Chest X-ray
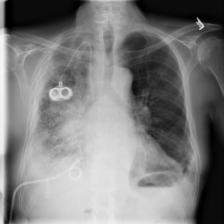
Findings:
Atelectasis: negative
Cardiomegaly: negative
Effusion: positive
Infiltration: positive
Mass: negative
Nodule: negative
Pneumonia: negative
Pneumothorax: negative
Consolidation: negative
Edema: negative
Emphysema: negative
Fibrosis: negative
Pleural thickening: negative
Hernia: negative